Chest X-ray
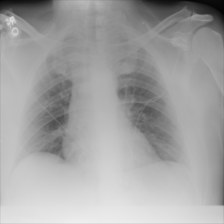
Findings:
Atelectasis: negative
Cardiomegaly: negative
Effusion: negative
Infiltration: negative
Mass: negative
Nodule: negative
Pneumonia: negative
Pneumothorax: negative
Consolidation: negative
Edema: negative
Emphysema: negative
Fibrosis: negative
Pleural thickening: negative
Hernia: negative